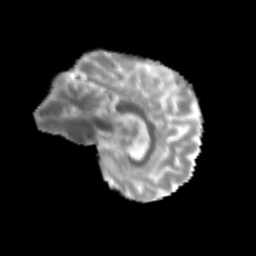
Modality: MD
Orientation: sagittal
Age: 62
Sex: male
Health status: ill
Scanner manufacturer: siemens
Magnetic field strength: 3 T
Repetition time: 8.7 s
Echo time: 0.11 s